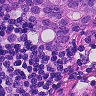
Metastatic tissue present: yes